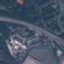
Land use / land cover class: Highway